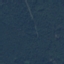
Land use / land cover class: Forest